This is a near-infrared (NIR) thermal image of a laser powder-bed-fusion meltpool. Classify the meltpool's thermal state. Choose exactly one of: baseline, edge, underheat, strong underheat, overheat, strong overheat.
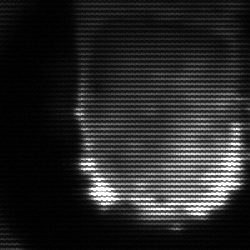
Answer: baseline